Question: I got memcached installed. This is from phpinfo():

But when using it like this:
'''
private static function getZendCacheMemcachedObject()
{
$frontendOpts = array(
'caching' => true,
'lifetime' => 3600,
'automatic_serialization' => true
);
$backendOpts = array(
'servers' =>array(
array(
'host' => 'localhost',
'port' => 11211,
'weight' => 1
)
),
'compression' => false
);
return Zend_Cache::factory('Core', 'Memcached', $frontendOpts, $backendOpts);
}
public function foo($id)
{
$cache = self::getZendCacheMemcachedObject();
$cacheKey = 'foo_'.$id;
$xml = $cache->load($cacheKey);
if (false === $xml) {
$xml = $this->httpClient->foo();
$cache->save($xml, $cacheKey);
}
return $xml;
}
'''
I get this error:
'''
The memcache extension must be loaded for using this backend
'''
Any ideas?
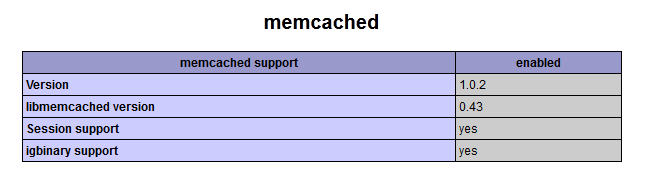
Answer: PHP has two Memcached libraries with confusing names :
- <URL>
Your code needs the first one. Just do a simple 'pecl uninstall memcached' and then 'pecl install memcache', modify your 'php.ini' to include the appropiate .so and it should work.